Question: I have been practicing to automate few scenarios for web application way2Automation.com and struggling to enter the text in Registration form coming as the popup.
I have done some research already and tried many ways mentioned below:
a) Using WebDriverWait and explicit wait
b) Using Implicit wait and Thread.sleep
c) Using JavaScriptExecutor
But none of them worked for me and I am still stuck to register the user. Would really appreciate the help. Below are the artificats
URL: <URL>

Code trials:
1)
'''
// WebElement ele = driver.findElement(By.xpath("//*[@id='load_form']/div/div[2]/input"));
// JavascriptExecutor executor = (JavascriptExecutor)driver;
// executor.executeScript("arguments[0].click();", ele);
'''
1.
'''
// WebElement button = driver.findElement(By.xpath("//*[@id="load_form"]/div/div[2]/input"));
// new WebDriverWait(driver, 10).until(ExpectedConditions.visibilityOf(button));
'''
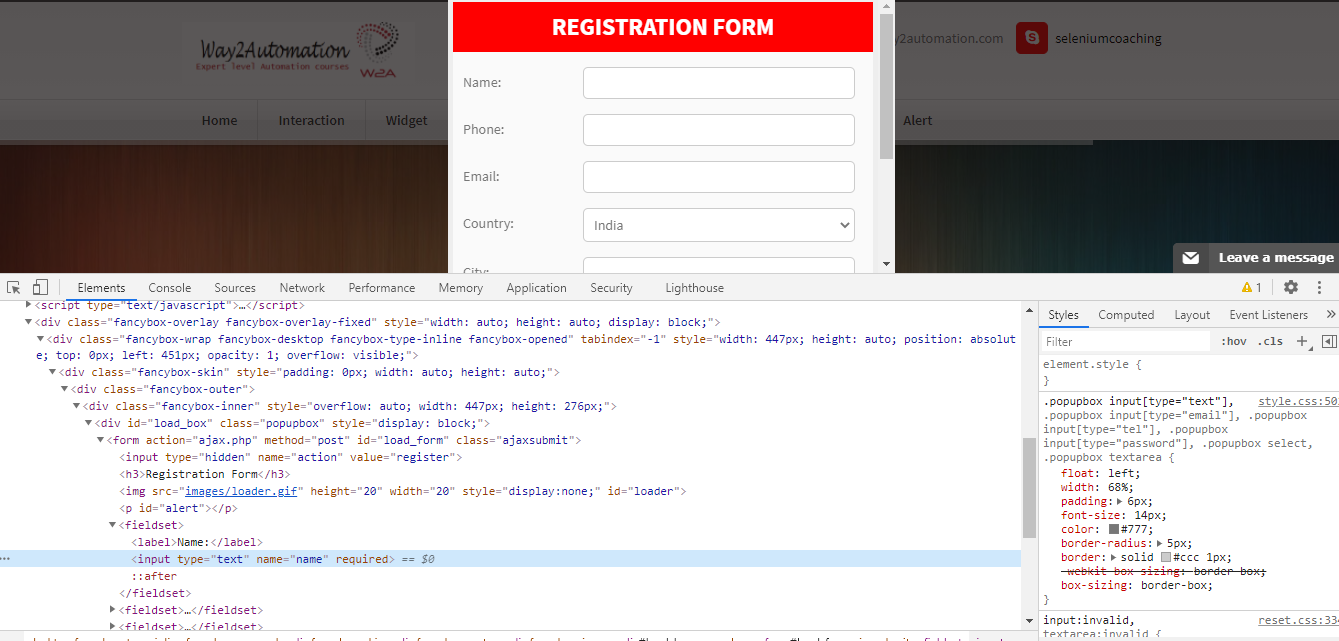
Answer: '''
You need to handle windows
Try the below code and let me know updates
driver.get("http://way2automation.com/way2auto_jquery/index.php");
String parent=driver.getWindowHandle();
String child=driver.getWindowHandle();
driver).switchTo().window(child);
driver.findElement(By.name("name")).sendKeys("Abhishek Saxena");
'''